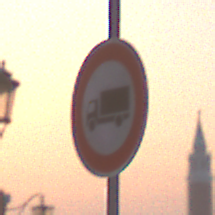
Verkehrszeichen: VerbotFuerKraftfahrzeugeUeberDreiKommaFuenfTonnen
Umgebung: Outdoor, Urban
Tageszeit: SunriseSunset
Wetter: Clear
Licht: Natural
Jahreszeit: NotSpecified
Kontrast: MediumContrast